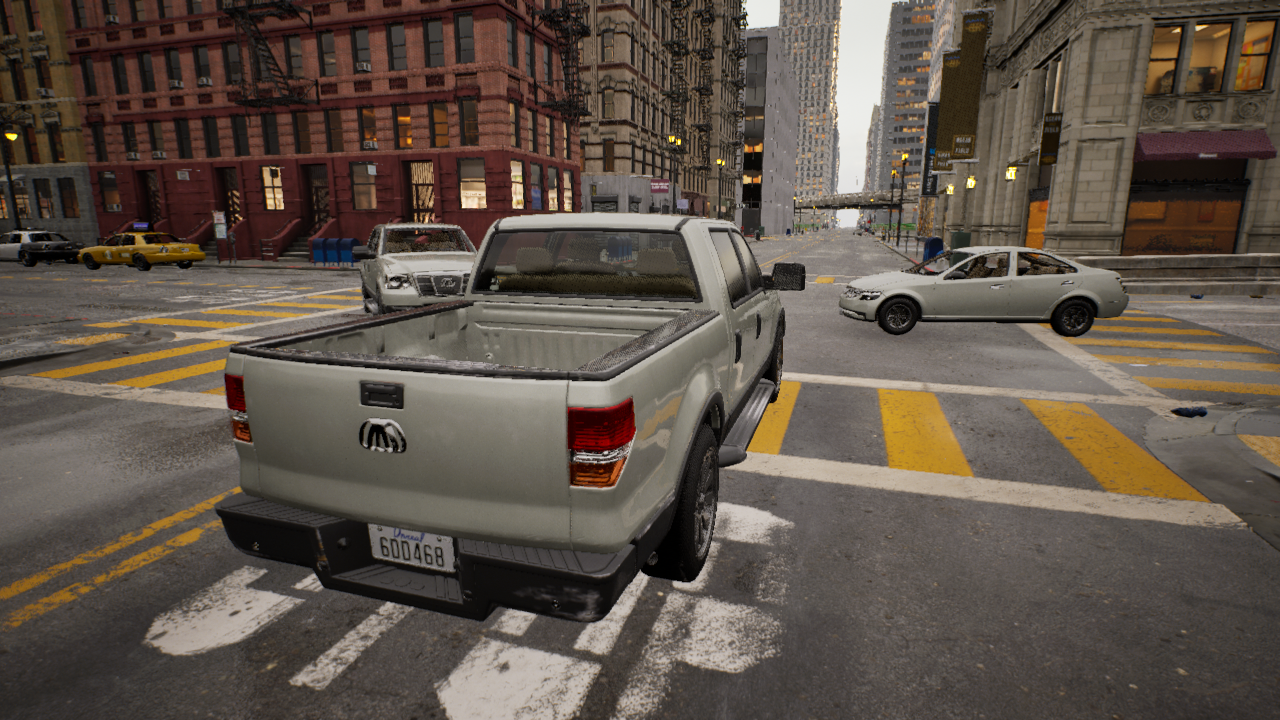
Venue: residential
Lighting: golden hour
Vehicle rig: pickup